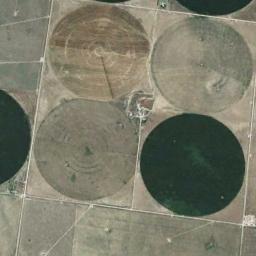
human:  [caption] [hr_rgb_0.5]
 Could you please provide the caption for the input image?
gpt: There are many round farms .

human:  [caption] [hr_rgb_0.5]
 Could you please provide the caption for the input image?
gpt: Four neatly arranged circular farmlands mixed with tan and green .

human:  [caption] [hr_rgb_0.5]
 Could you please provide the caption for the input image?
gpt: Several dark green circular farmlands and several khaki circular farmlands are surrounded by wasteland .

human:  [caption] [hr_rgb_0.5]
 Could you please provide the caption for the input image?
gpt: There is a deep green circle farmland and three bare circle farmland .

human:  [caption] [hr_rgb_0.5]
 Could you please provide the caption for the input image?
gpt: There are four circular farmlands of the same size arranged neatly .